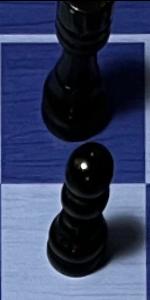
Label: Pawn_Black